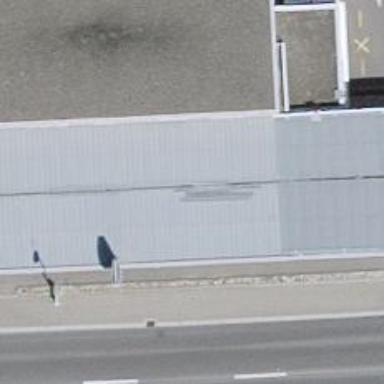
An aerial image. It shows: Retail building.